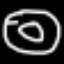
Label: donut